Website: apple
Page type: billing-address
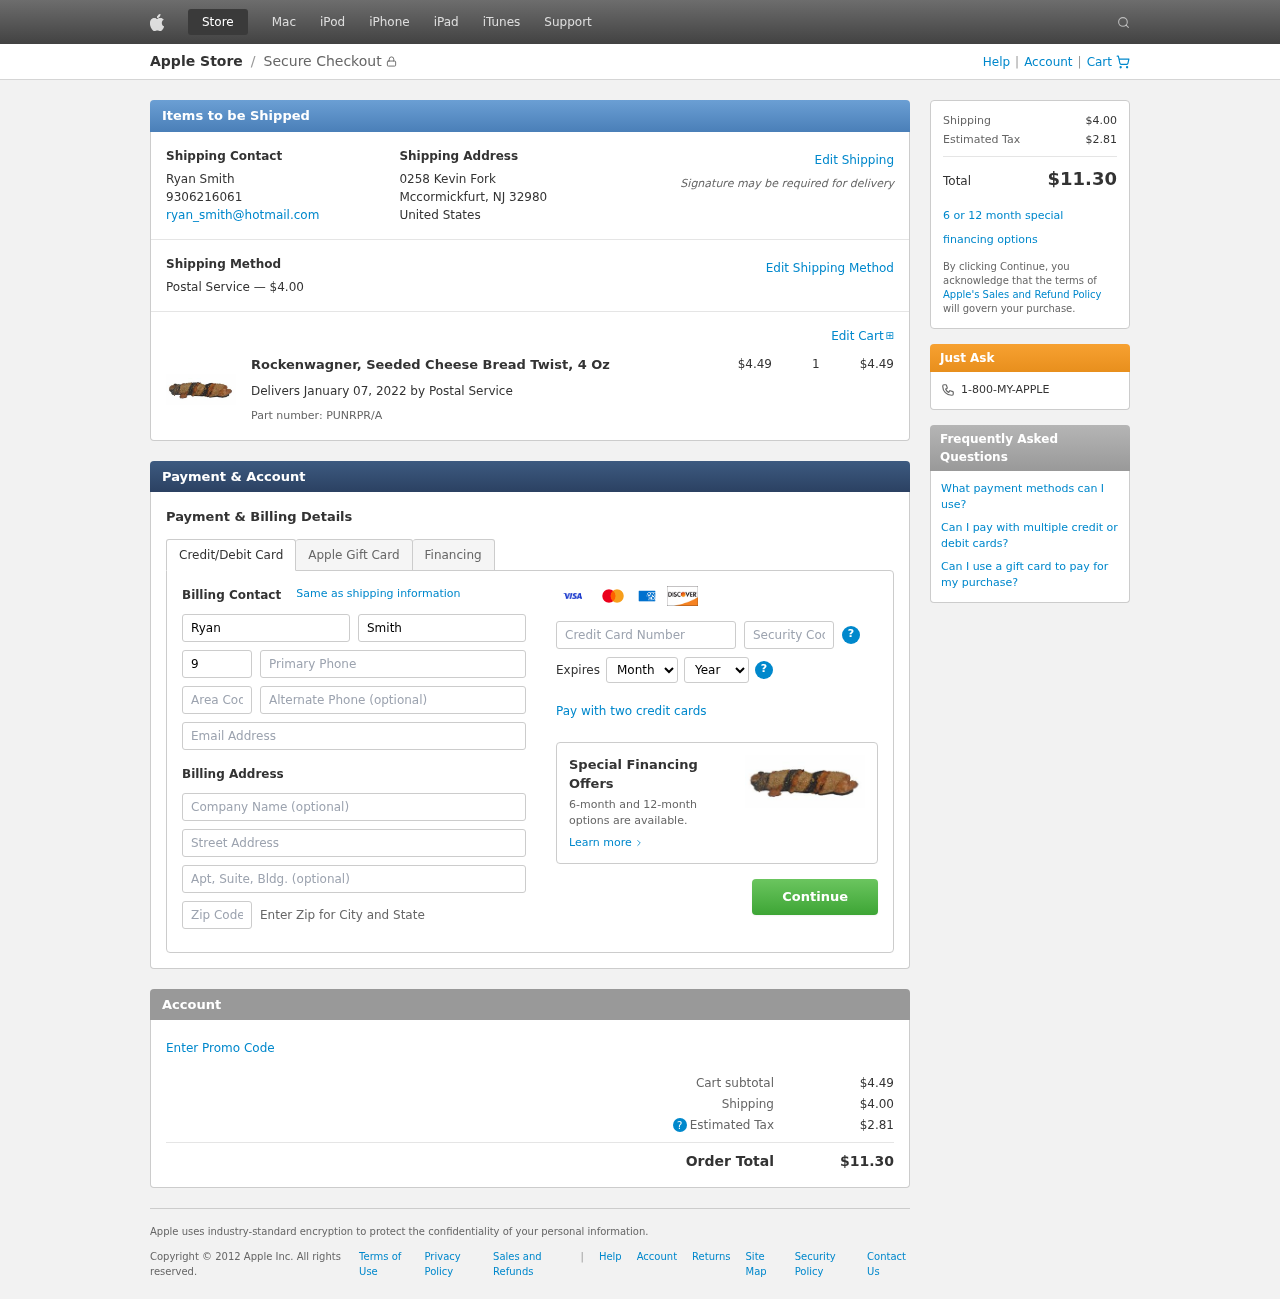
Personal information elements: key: PII_CARD_CVV
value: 878
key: PII_CARD_EXPIRY_MONTH
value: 04
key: PII_CARD_EXPIRY_YEAR
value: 30
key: PII_CARD_NUMBER
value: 6011 8944 2167 9093
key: PII_CITY_STATE_ZIP
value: Mccormickfurt, NJ 32980
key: PII_COMPANY
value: Rodriguez-Price
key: PII_COUNTRY
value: United States
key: PII_EMAIL
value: ryan_smith@hotmail.com
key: PII_FIRSTNAME
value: Ryan
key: PII_FULLNAME
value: Ryan Smith
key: PII_LASTNAME
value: Smith
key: PII_PHONE
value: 9306216061
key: PII_PHONE_AREA
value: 930
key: PII_POSTCODE2
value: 73376
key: PII_STREET
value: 0258 Kevin Fork
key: PII_STREET2
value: Apt. 719
Product elements: key: PRODUCT1_NAME
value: Rockenwagner, Seeded Cheese Bread Twist, 4 Oz
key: PRODUCT1_PRICE
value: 4.49
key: PRODUCT1_QUANTITY
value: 1
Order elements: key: ORDER_SHIPPING_COST
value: $4.00
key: ORDER_SUBTOTAL
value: $4.49
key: ORDER_DELIVERY_DATE
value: January 07, 2022
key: ORDER_PART_NUMBER
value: PUNRPR/A
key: ORDER_TAX
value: $2.81
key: ORDER_TOTAL
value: $11.30